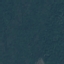
Land use / land cover: Forest